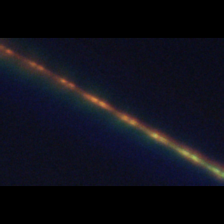
Taxon: Psuedo-nitzschia
Group: Diatoms